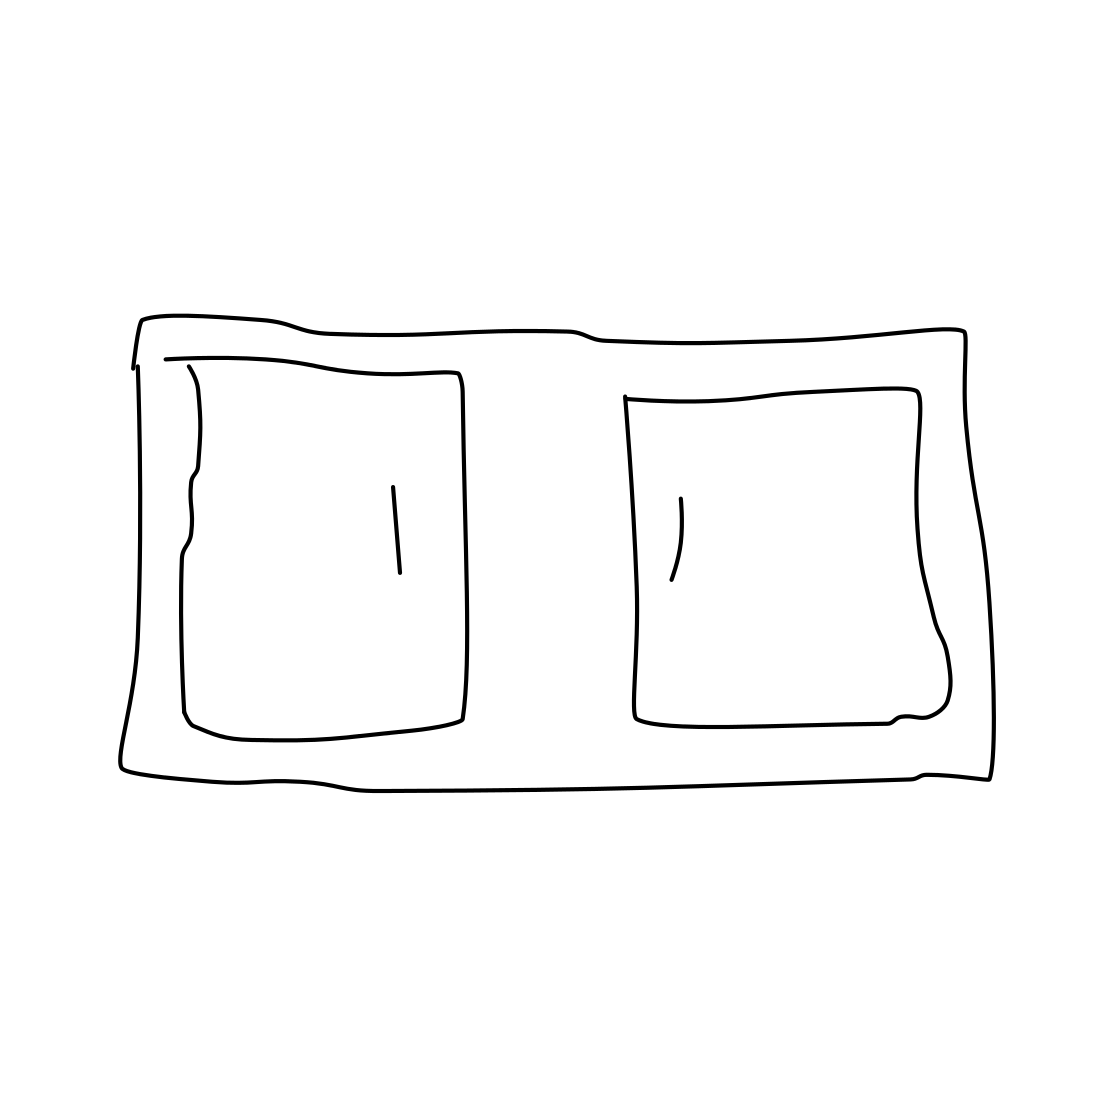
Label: cabinet